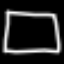
Label: square